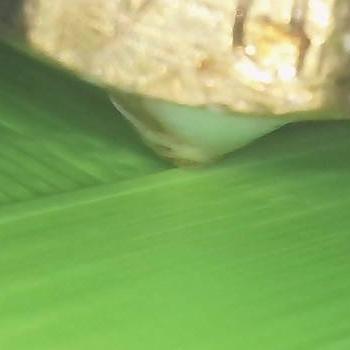
Flow rate: 70%